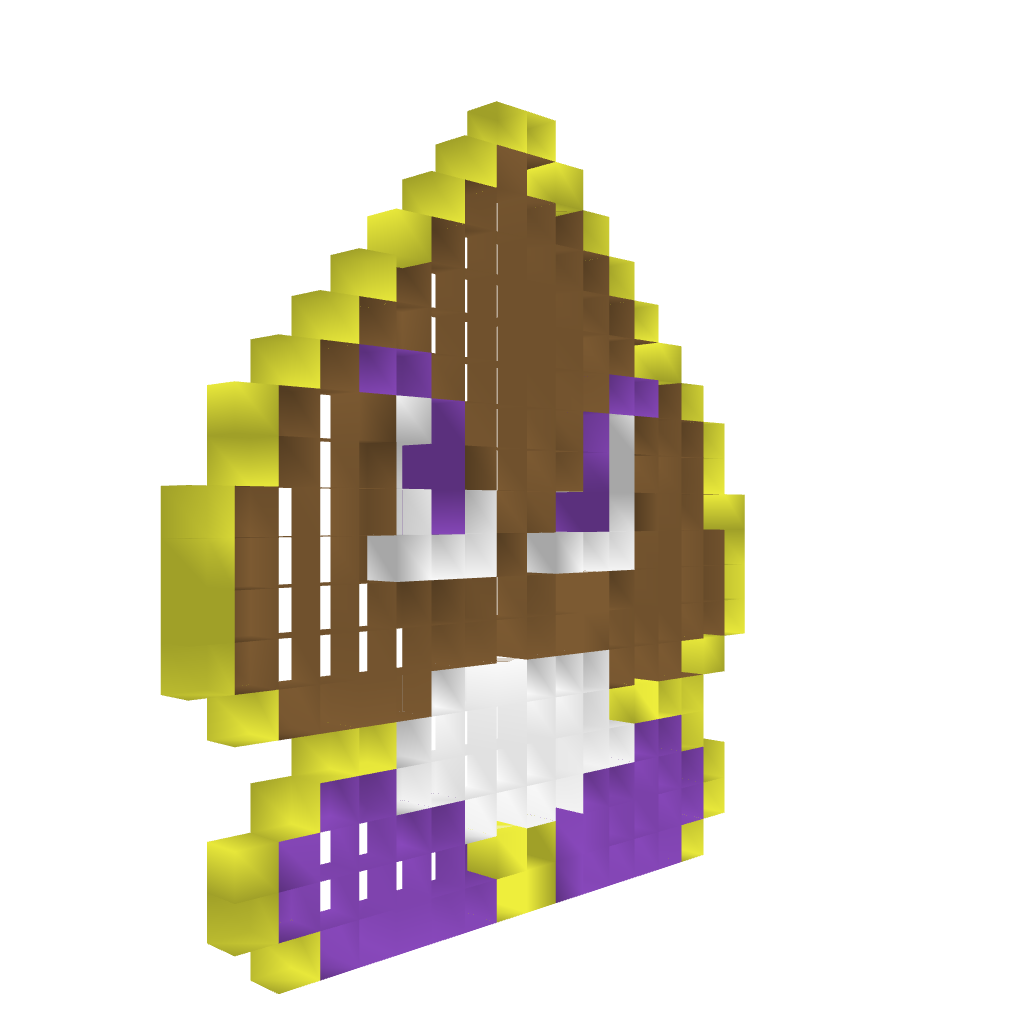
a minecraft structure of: Super Mario Goomba pixel art